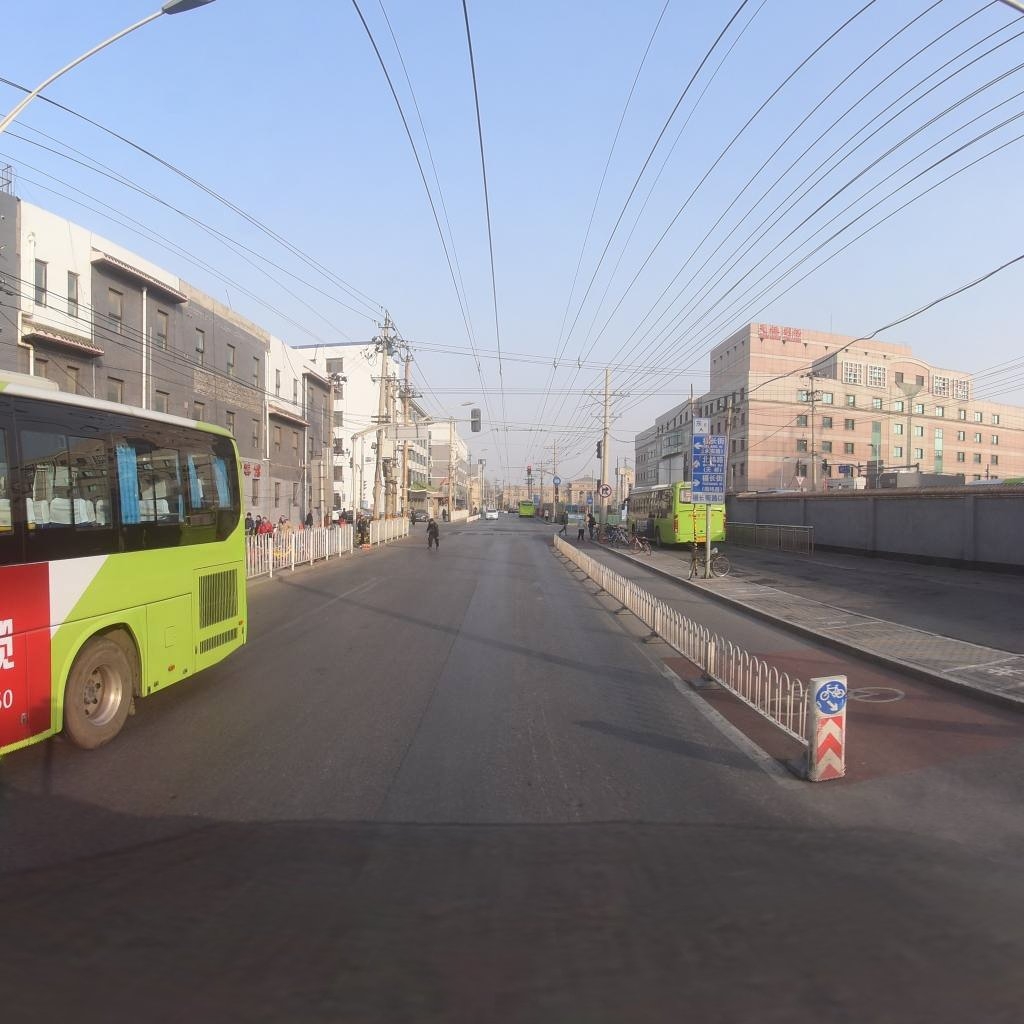
Region: Xicheng
Road damage annotations: longitudinal crack